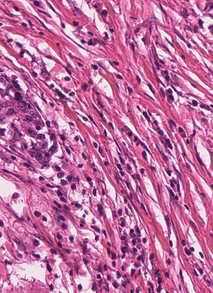
Tumor epithelial tissue: no
Tumor-associated stroma tissue: yes
Normal tissue: no